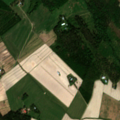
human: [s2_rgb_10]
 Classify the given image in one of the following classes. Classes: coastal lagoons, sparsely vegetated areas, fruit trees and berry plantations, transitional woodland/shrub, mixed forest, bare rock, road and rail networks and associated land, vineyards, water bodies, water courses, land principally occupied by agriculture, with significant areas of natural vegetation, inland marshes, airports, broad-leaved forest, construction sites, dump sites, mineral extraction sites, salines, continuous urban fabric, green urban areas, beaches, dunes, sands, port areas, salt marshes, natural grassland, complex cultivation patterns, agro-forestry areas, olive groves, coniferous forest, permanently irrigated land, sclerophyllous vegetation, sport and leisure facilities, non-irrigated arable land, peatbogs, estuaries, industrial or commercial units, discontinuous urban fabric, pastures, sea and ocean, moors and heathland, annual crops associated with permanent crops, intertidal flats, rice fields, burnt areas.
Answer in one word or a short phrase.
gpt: non-irrigated arable land, land principally occupied by agriculture, with significant areas of natural vegetation, mixed forest